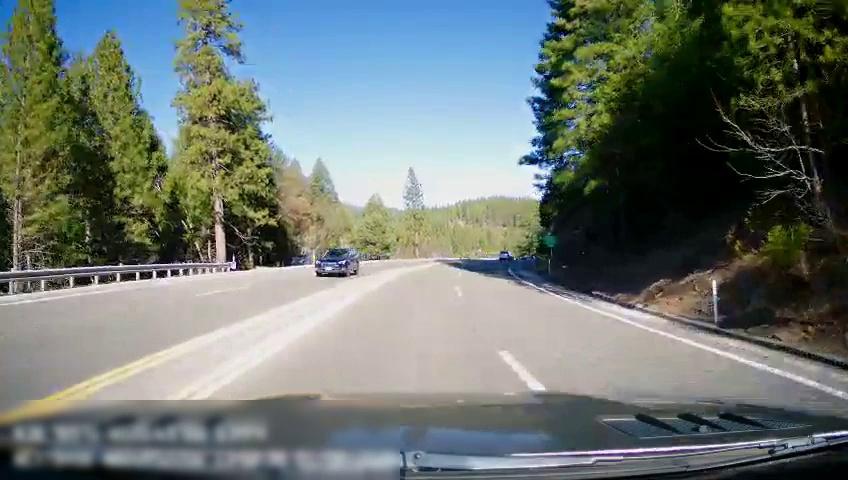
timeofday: Day
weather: Sunny
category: Drivable Space
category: Vehicles | Car
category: Vehicles | Car
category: Vehicles | SUV
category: Lanes | Current Lane
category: Lanes | Alternate Lane
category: Lanes | Current Lane
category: Lanes | Alternate Lane
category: Lanes | Opposite Lane
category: Lanes | Opposite Lane
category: Lanes | Opposite Lane
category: Lanes | Opposite Lane
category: Traffic | Signs